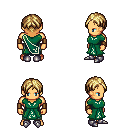
a pixel art fantasy rpg character, male body template, human, tanned skin, sash dress, teal pants, blonde parted hairstyle, leather bracers, metal boots, four views (front, back, left, right), 2x2 character sprite sheet, small pixel art, hard edges, no anti-aliasing